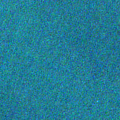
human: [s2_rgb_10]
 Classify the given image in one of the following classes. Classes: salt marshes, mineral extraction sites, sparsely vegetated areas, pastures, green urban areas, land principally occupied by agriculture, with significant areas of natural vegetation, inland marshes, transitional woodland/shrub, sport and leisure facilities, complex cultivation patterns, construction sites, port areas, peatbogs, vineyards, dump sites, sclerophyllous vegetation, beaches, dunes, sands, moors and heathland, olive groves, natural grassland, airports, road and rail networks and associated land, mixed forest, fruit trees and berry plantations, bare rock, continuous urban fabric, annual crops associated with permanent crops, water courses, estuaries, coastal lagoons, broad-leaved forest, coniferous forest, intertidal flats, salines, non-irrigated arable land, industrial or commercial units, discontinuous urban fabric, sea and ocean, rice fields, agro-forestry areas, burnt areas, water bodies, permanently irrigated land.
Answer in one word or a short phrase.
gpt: sea and ocean